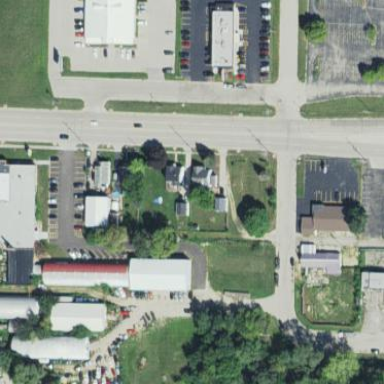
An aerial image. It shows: Commercial building.